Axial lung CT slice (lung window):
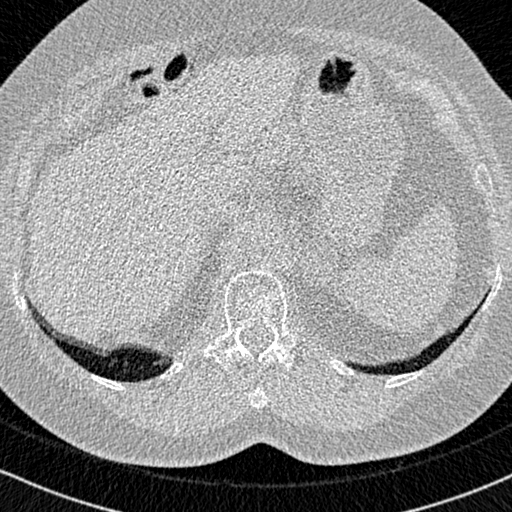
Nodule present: no